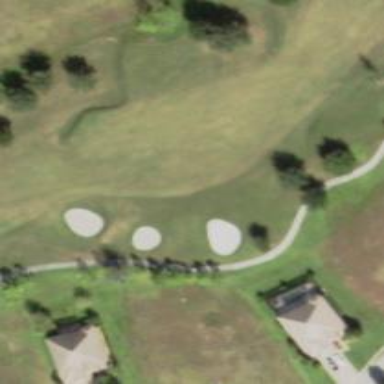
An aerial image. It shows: View of golf hole.